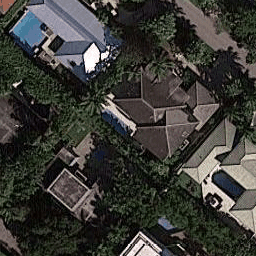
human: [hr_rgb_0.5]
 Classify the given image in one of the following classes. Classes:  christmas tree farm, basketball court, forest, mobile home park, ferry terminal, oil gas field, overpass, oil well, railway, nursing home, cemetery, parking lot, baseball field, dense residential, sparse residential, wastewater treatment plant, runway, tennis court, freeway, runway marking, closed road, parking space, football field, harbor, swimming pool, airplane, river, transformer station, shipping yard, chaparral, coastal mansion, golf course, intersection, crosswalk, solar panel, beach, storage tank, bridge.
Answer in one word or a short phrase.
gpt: coastal mansion